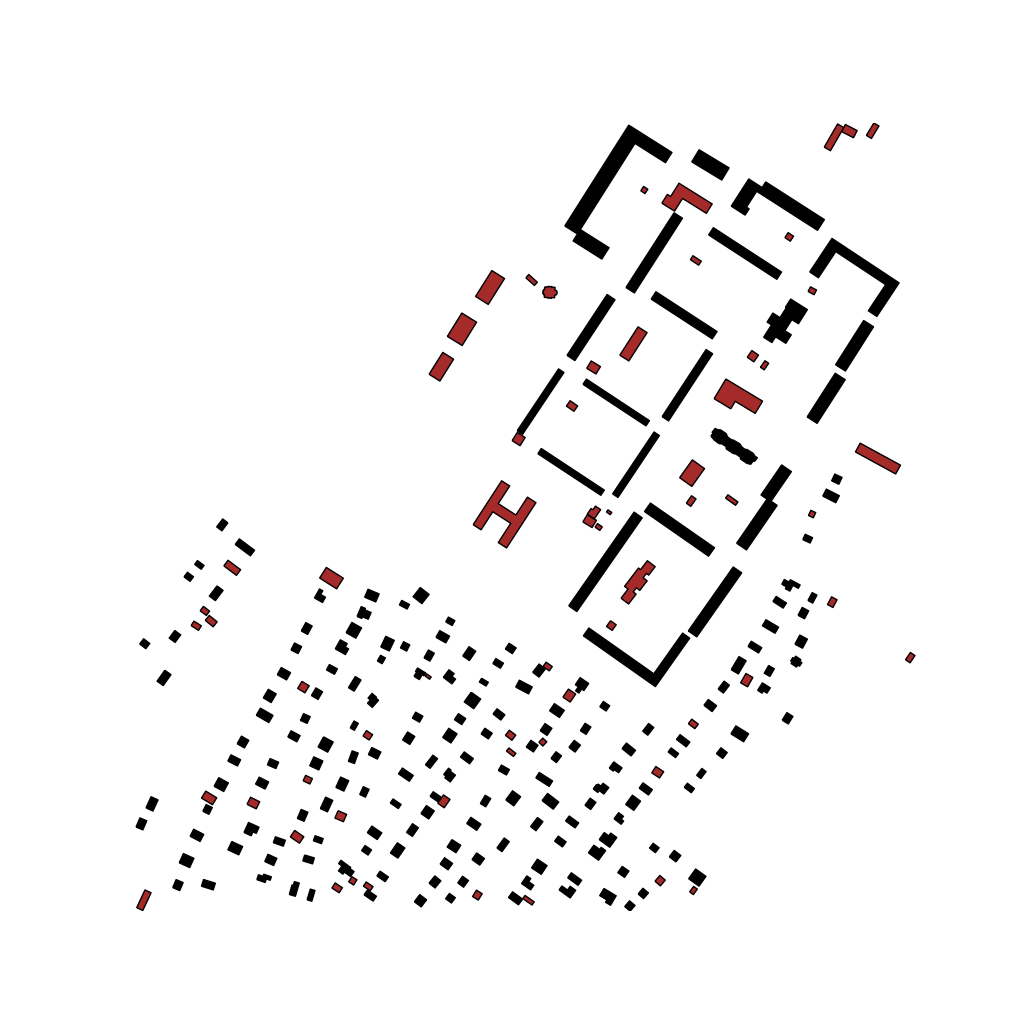
Tags: overhead vector_map, agriculture, business, recreation, residential, modern, soviet, high_rise, individual_rise, low_rise, density_3, Building, Facility, 1.0 km²